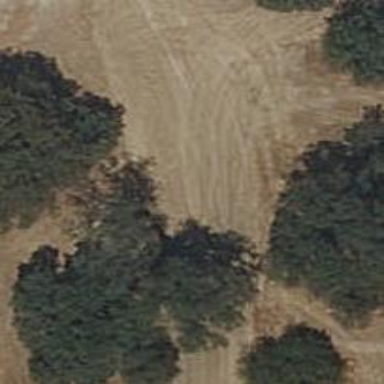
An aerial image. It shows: Dirt path.